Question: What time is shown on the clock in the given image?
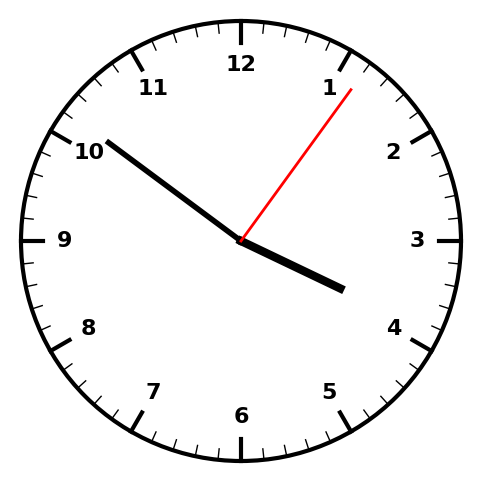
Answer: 03:51:06